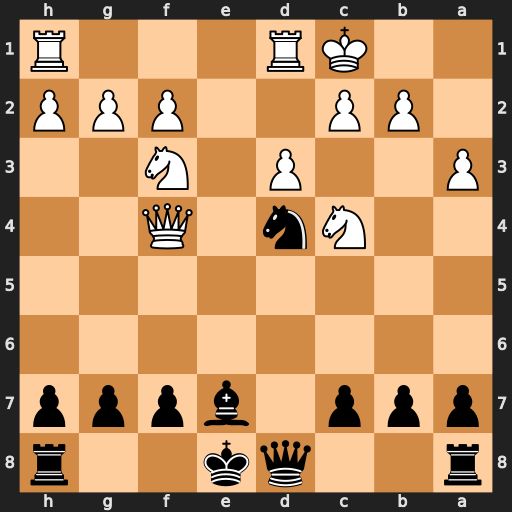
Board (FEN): r2qk2r/ppp1bppp/8/8/2Nn1Q2/P2P1N2/1PP2PPP/2KR3R
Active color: b
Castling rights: kq
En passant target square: -
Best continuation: Ne2+ Kb1 Nxf4